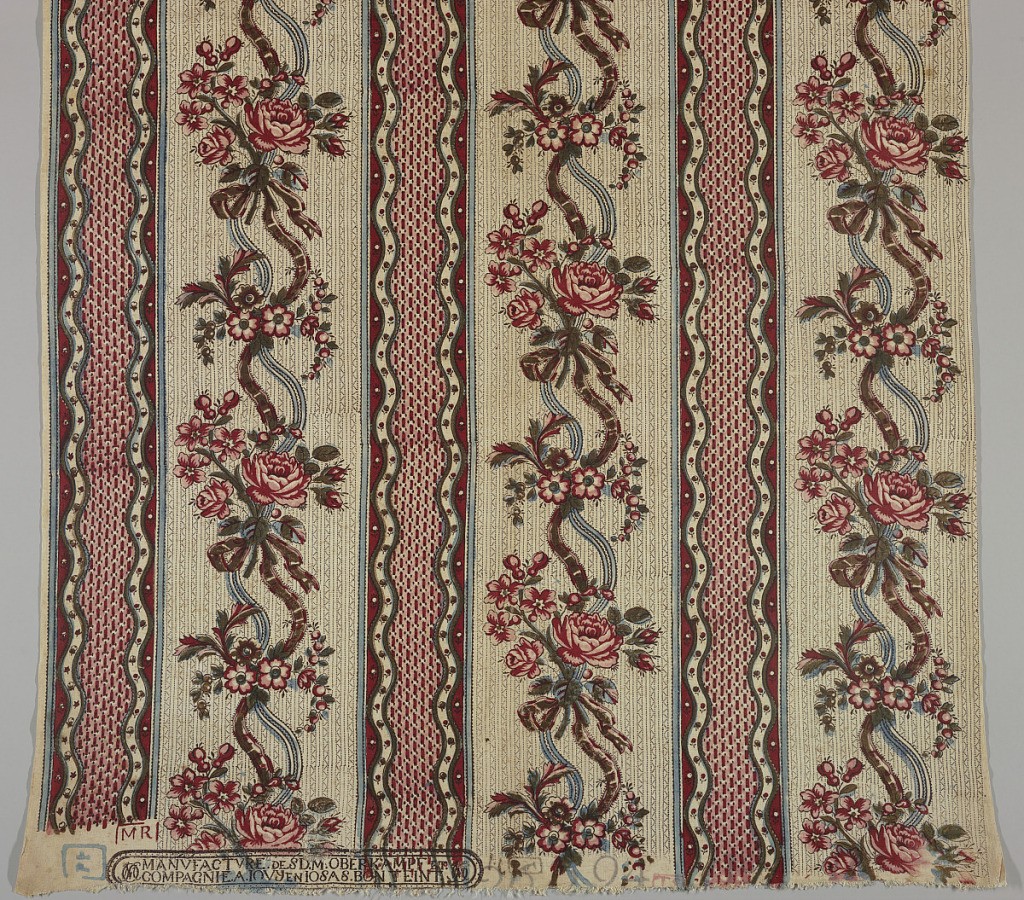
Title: Textile with chef de piece
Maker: Oberkampf & Cie., Jouy-en-Josas, France, 1759–1815
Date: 1770–75
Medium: linen warp, cotton weft Technique: block printed on plain weave
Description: Pattern of three floral stripes alternate with three geometric stripes. Colors are: deep red, pink, blue, olive, and black.